Interaction volume radius: 5 \u00c5
Interaction volume height: 20 \u00c5
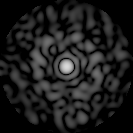
Disorder parameter: 0.8462